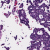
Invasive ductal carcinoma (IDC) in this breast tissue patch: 0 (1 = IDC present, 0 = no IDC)